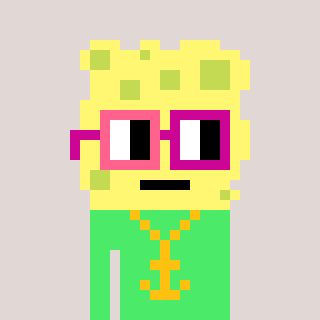
a pixel art character with square pink and red glasses, a sponge-shaped head and a teal-colored body on a warm background